Question: Good afternoon. My task is to take a questionnaire and write the selected options into the database, according to the type true or false. With the help of Microsoft Recognize, I get the desired table and then with the help of cm2, I make a crop of the image to understand whether it is true or false.
'''
imagePage = cv2.imread(image.path)
x = int(coordinates[0])
y = int(coordinates[1])
w = int(coordinates[2])
h = int(coordinates[3])
imageCell = imagePage[y:y+h, x:x+w]
cv2.rectangle(imagePage, (x, y), (x + w, y + h), (0, 255, 0), 3)
'''
Table with selected cells:

Next, the idea was to check by the presence of black pixels. If there are many of them, then the item has been selected and it is true. Unfortunately, this does not work, because the border of the lines, which are also considered black pixels, fall.
'''
def countBlackPixels(imageCell):
lowerBlack = np.array([0, 0, 0], np.uint8)
blackRange = cv2.inRange(imageCell, lowerBlack, lowerBlack)
blackPixels = cv2.countNonZero(blackRange)
return blackPixels
'''
For example, one cell with X shows 258 black pixels, the second cell with X shows 98.
Are there any ways to read in the questionnaire the answers to the cells that are presented in the format: X, V?
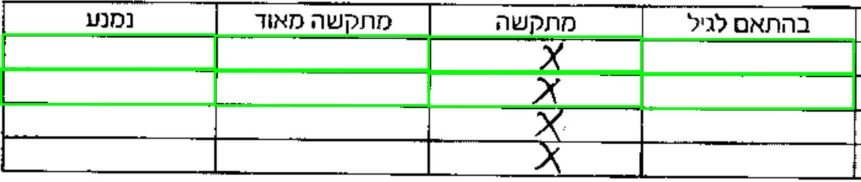
Answer: The difference between two cells in terms of number of black cells felt like way too high.
This is possibly be the result of selection of borders in a given cell.
I wonder what is the result of
'''
def countBlackPixels(imageCell):
'''
for an empty cell.
Maybe we can set a threshold from this value to decide whether or not a cell is checked.
If that does not look promising, maybe we can rewrite the countBlackPixels() to look for the center area of the cell specifically.
Something like this:

Waiting to hear from you!